Question: I am trying to work on an Android application with Android Studio. Therefore I set up everything accordingly (as far as I know).
My build.gardle (in CampusApp folder) looks like:
'''
buildscript {
repositories {
mavenCentral()
}
dependencies {
classpath 'com.android.tools.build:gradle:0.6.+'
}
}
apply plugin: 'android'
repositories {
mavenCentral()
}
android {
compileSdkVersion 18
buildToolsVersion "18.0.0"
defaultConfig {
minSdkVersion 8
targetSdkVersion 19
}
}
dependencies {
compile 'com.android.support:support-v4:13.0.0'
compile fileTree(dir: 'libs', include: '*.jar')
compile 'com.actionbarsherlock:actionbarsherlock:4.4.0@aar'
compile 'com.google.android.gms:play-services:3.1.36'
}
'''
'''
./gradlew clean && ./gradlew build
'''
""
'''
/Users/foo/git/CampusAppProject/CampusApp/src/main/java/de/unitrier/caching/DiskLruImageCache.java:7: error: package com.android.volley.toolbox does not exist
import com.android.volley.toolbox.ImageLoader;
[...]
100 errors
:CampusApp:compileDebug FAILED
FAILURE: Build failed with an exception.
* What went wrong:
Execution failed for task ':CampusApp:compileDebug'.
> Compilation failed; see the compiler error output for details.
* Try:
Run with --stacktrace option to get the stack trace. Run with --info or --debug option to get more log output.
BUILD FAILED
'''
My Workspace dir looks like:

Any Idea?
[edit]
Its not only volley that is not found. Its seems to be all those jar files that are in the lib folder
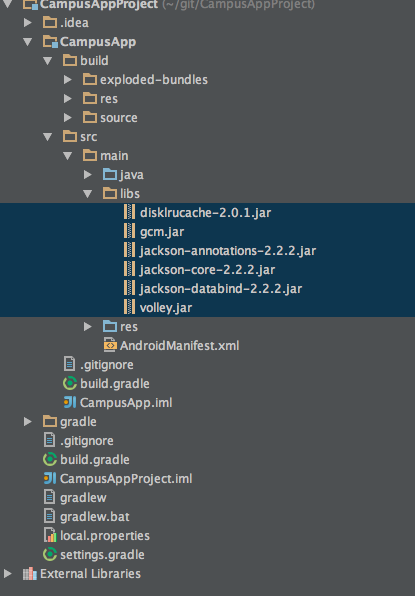
Answer: Turned out the libs folder were in the wrong folder. Should be in the / folder.